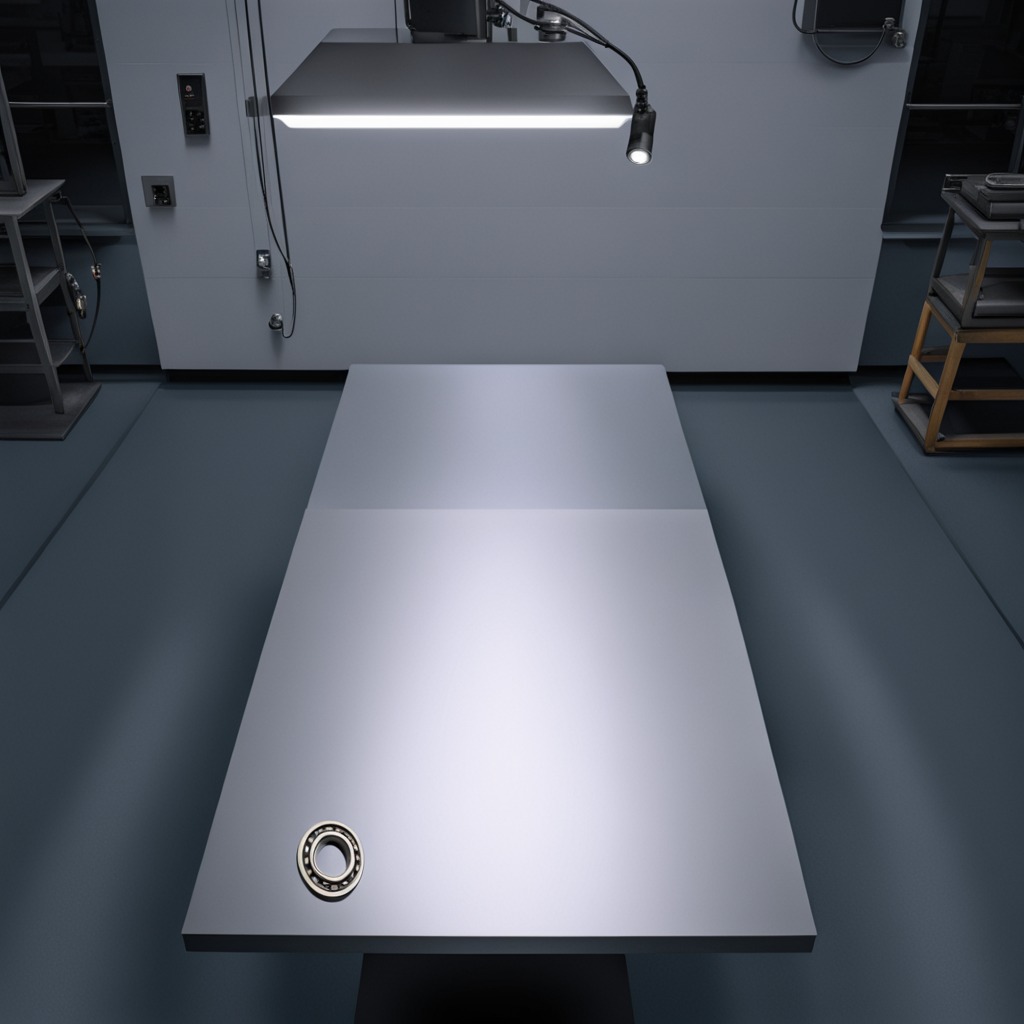
A metal ball bearing is lying on the clean empty table in the basement in the evening soft directional lighting on the tabletop realistic grain studio-quality clarity centered framing